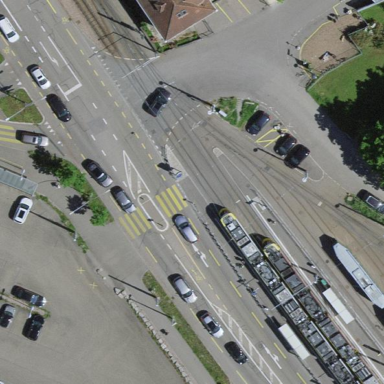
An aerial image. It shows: Platform for public transport with shelter. This railway platform is for trams.